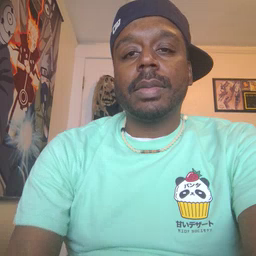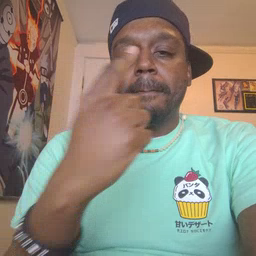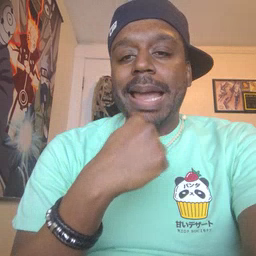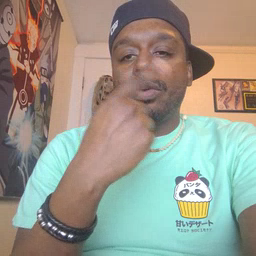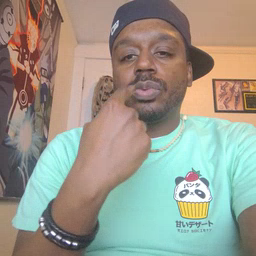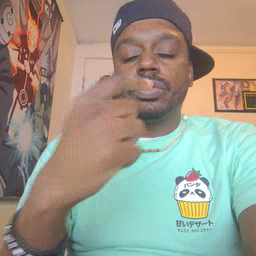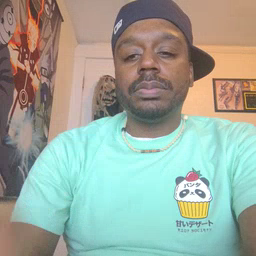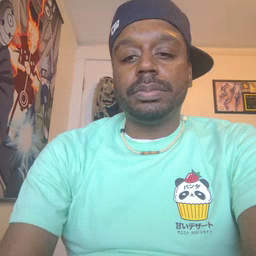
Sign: mouth